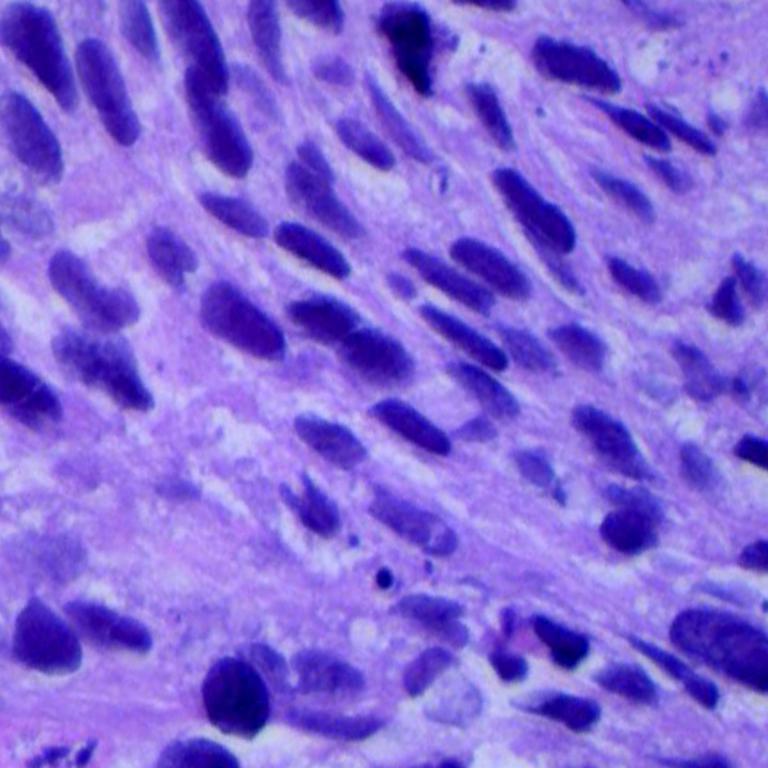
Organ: lung
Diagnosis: squamous carcinomas